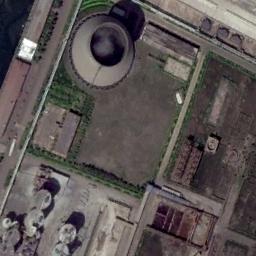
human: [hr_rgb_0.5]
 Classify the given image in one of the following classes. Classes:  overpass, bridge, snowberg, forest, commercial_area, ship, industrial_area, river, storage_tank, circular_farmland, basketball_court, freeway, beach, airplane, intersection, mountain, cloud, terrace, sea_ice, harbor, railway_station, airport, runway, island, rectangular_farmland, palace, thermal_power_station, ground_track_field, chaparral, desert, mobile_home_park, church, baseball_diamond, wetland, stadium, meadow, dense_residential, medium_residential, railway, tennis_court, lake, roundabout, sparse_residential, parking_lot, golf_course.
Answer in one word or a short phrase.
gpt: thermal_power_station